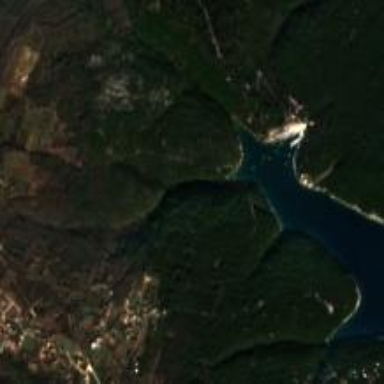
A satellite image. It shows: Beautiful bay in nature.